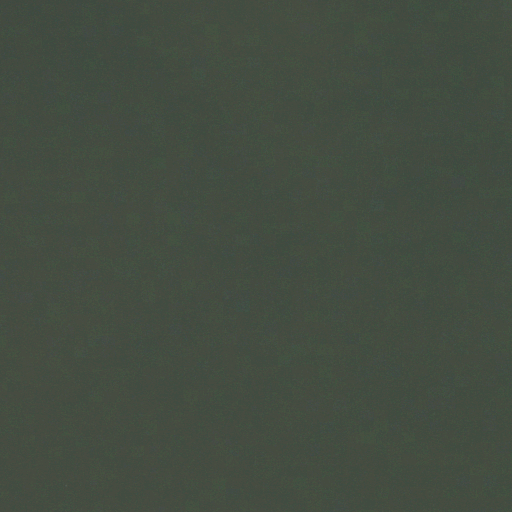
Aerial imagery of valley in New Mexico named White Rock Canyon containing only open water